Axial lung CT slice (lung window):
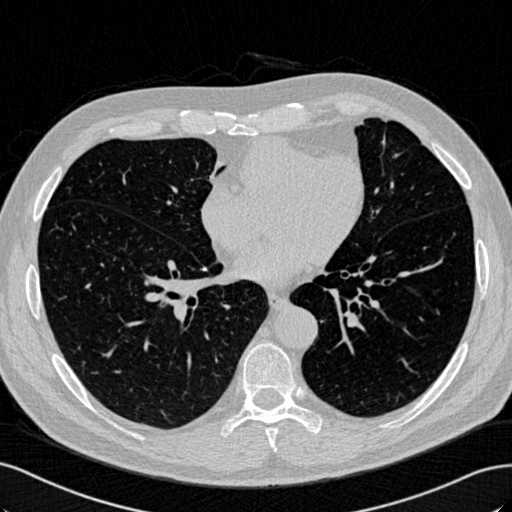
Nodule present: no